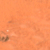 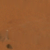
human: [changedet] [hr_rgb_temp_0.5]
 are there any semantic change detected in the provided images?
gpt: The park on the left has been modified.